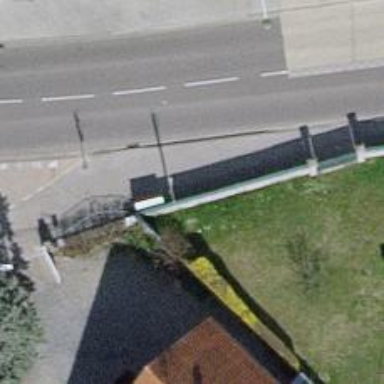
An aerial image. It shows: Beige telecom street cabinet.